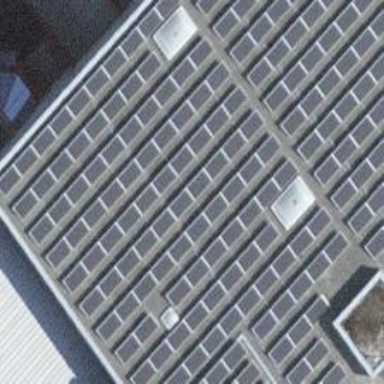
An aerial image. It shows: Solar power generator utilizing photovoltaic technology with solar photovoltaic panels.